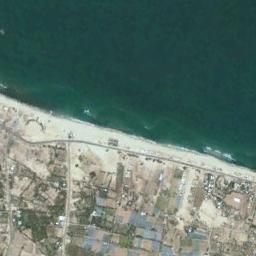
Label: beach